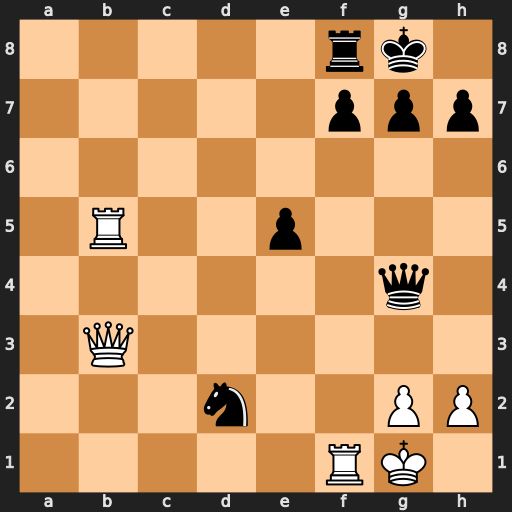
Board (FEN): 5rk1/5ppp/8/1R2p3/6q1/1Q6/3n2PP/5RK1
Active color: w
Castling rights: -
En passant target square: -
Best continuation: Qxf7+ Rxf7 Rb8+ Qc8 Rxc8+ Rf8 Rfxf8#